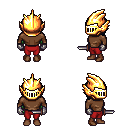
a pixel art fantasy rpg character, female body template, orc, green skin, brown long-sleeve shirt, red pants, raven pageboy hairstyle, gold helm, metal gloves, brown shoes, dagger, four views (front, back, left, right), 2x2 character sprite sheet, small pixel art, hard edges, no anti-aliasing